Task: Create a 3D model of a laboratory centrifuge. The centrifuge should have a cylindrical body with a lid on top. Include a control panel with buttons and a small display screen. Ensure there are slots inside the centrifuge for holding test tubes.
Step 557:
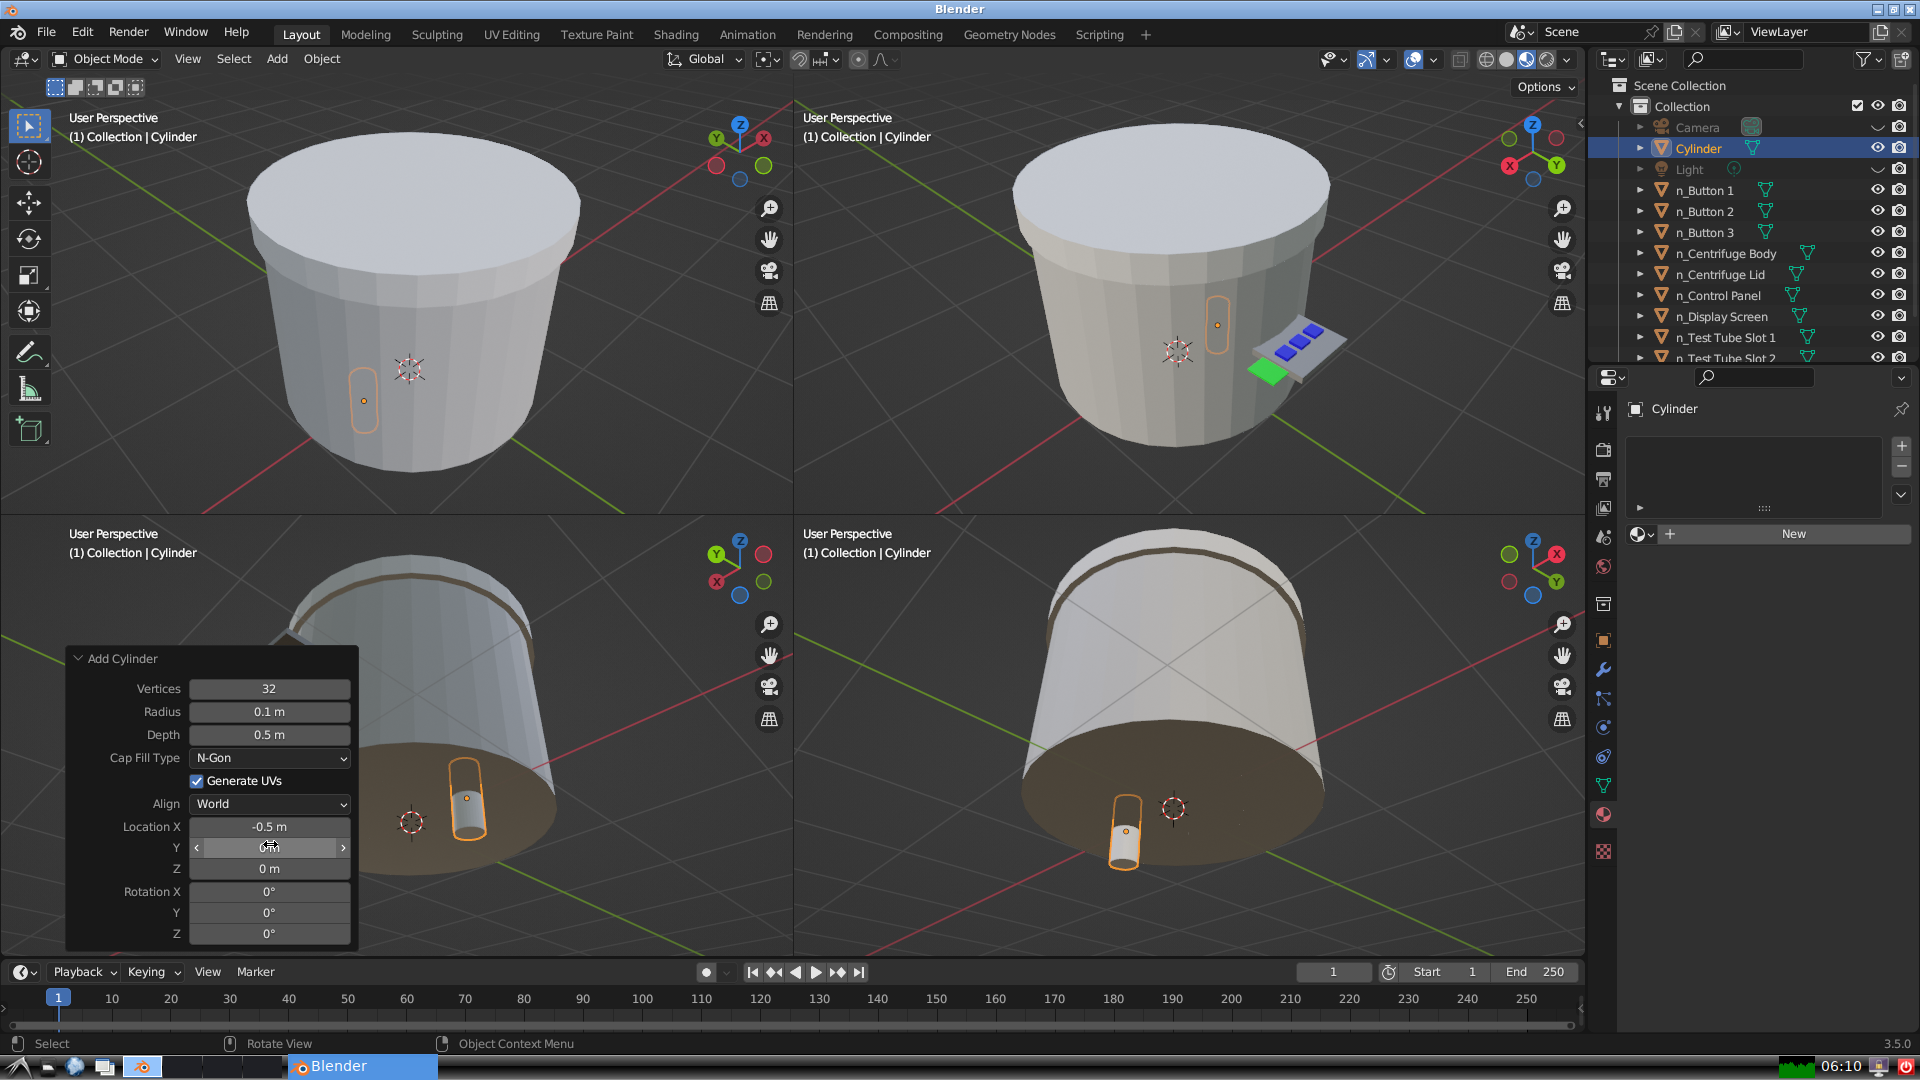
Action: click: no